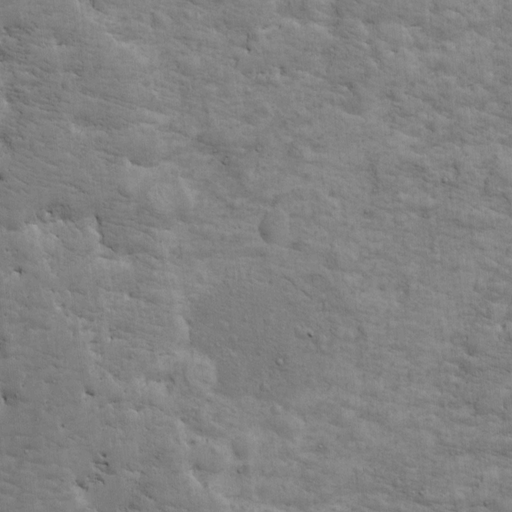
Classes present: Background